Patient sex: M
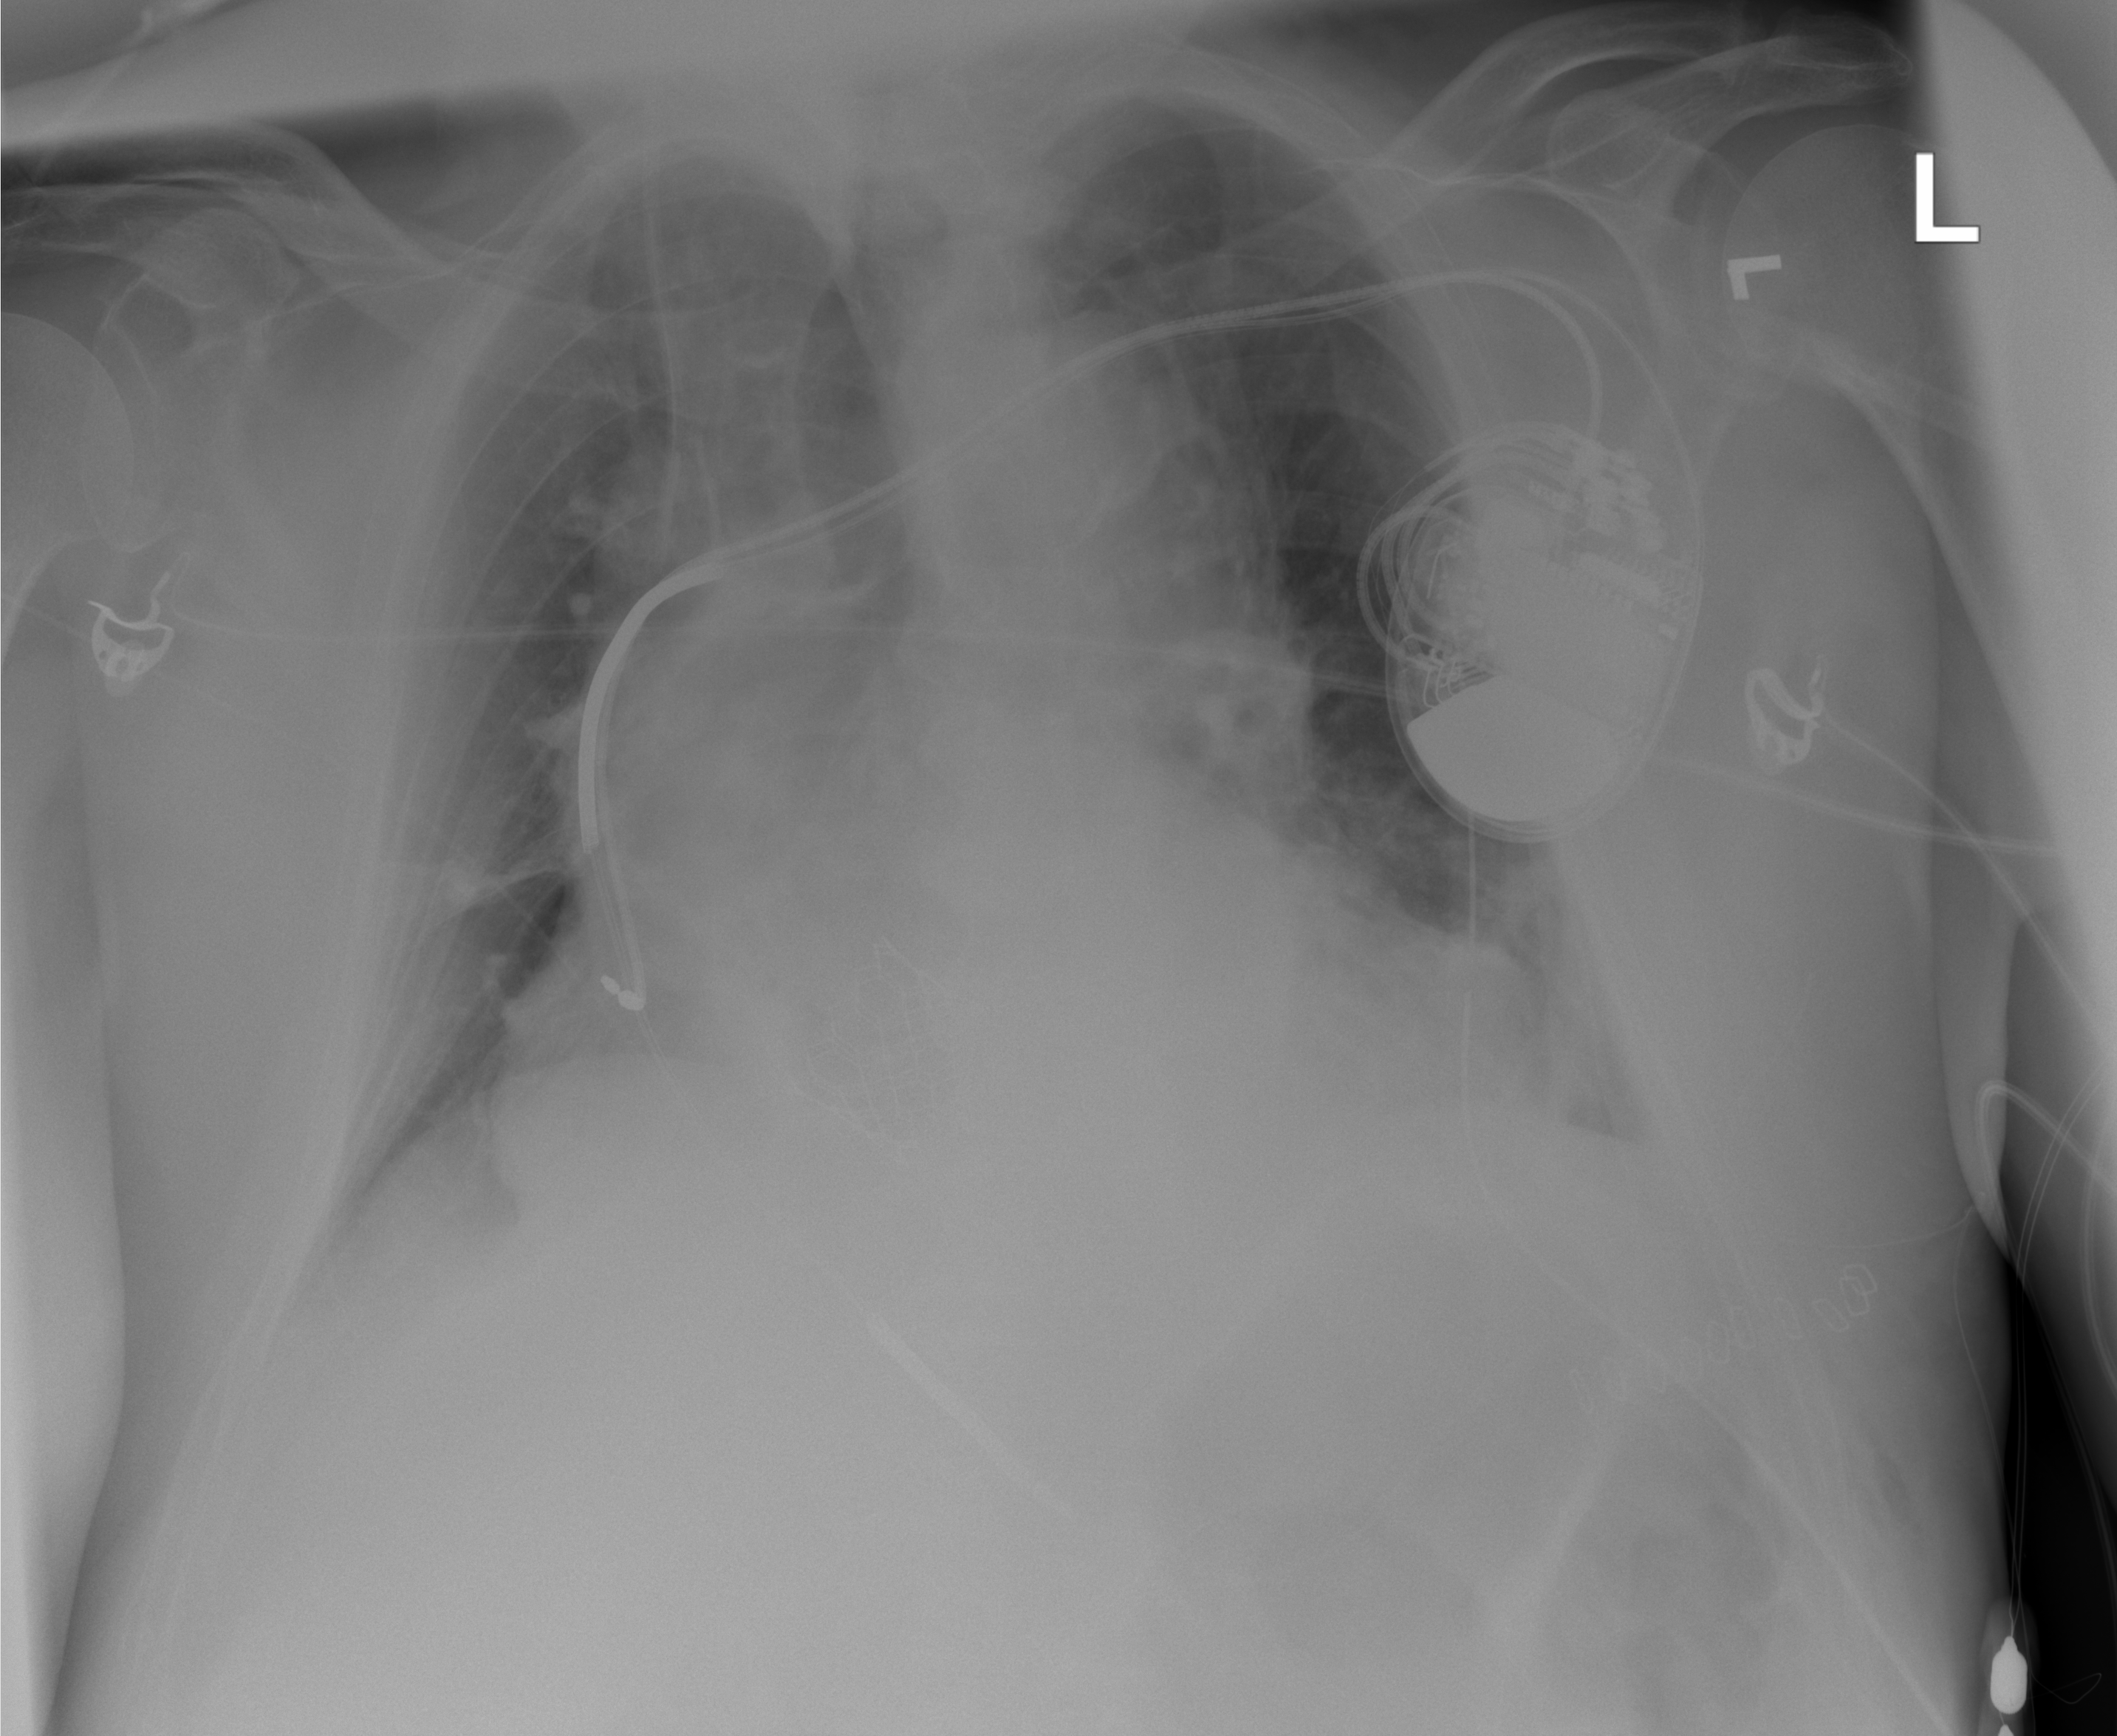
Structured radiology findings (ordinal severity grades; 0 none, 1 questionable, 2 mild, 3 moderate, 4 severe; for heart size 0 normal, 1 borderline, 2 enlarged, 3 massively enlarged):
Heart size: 3
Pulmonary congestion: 2
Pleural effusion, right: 0
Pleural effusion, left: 2
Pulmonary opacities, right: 0
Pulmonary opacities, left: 1
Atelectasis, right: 2
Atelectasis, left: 3